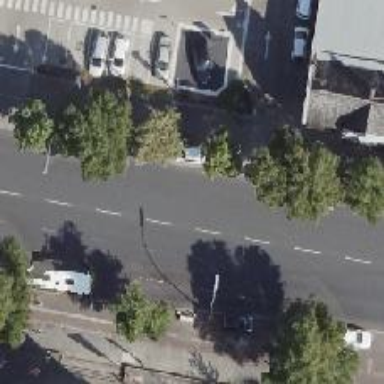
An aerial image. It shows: Deciduous broadleaved tree. There is parking obstacle present.